Question: Friends
I am facing this issue since so long but i am able to get any kind of solution to get working camera in emulator. I have gone through all the answer of the SO but none helped me uptill now.
If i create any emulator with any api but in none of my emulator camera application does not work. So i am not able to test any of the application which contains camera functionality. I guess may be its happening because of the hardware configuration of my system. But i am not sure about it.
I do not know why this issue occurs. Please help me to solve and find out the reason for the issue.
Here is the error which i get whenever i starts camera in emulator.
'''
12-21 00:04:58.100: E/CameraService(55): CameraService::connect X (pid 2604) rejected (invalid cameraId 0).
12-21 00:04:58.110: W/CameraBase(2604): An error occurred while connecting to camera: 0
12-21 00:04:58.110: E/CameraHolder(2604): fail to connect Camera
12-21 00:04:58.110: E/CameraHolder(2604): java.lang.RuntimeException: Fail to connect to camera service
12-21 00:04:58.110: E/CameraHolder(2604): at android.hardware.Camera.native_setup(Native Method)
12-21 00:04:58.110: E/CameraHolder(2604): at android.hardware.Camera.<init>(Camera.java:350)
12-21 00:04:58.110: E/CameraHolder(2604): at android.hardware.Camera.open(Camera.java:309)
12-21 00:04:58.110: E/CameraHolder(2604): at com.android.camera.CameraHolder.open(CameraHolder.java:131)
12-21 00:04:58.110: E/CameraHolder(2604): at com.android.camera.Util.openCamera(Util.java:267)
12-21 00:04:58.110: E/CameraHolder(2604): at com.android.camera.Camera$4.run(Camera.java:1100)
12-21 00:04:58.110: E/CameraHolder(2604): at java.lang.Thread.run(Thread.java:841)
12-21 00:04:58.110: W/dalvikvm(2604): threadid=11: thread exiting with uncaught exception (group=0xb4a29b90)
12-21 00:04:58.120: E/AndroidRuntime(2604): FATAL EXCEPTION: Thread-117
12-21 00:04:58.120: E/AndroidRuntime(2604): Process: com.android.camera, PID: 2604
12-21 00:04:58.120: E/AndroidRuntime(2604): java.lang.RuntimeException: openCamera failed
12-21 00:04:58.120: E/AndroidRuntime(2604): at com.android.camera.Util.openCamera(Util.java:272)
12-21 00:04:58.120: E/AndroidRuntime(2604): at com.android.camera.Camera$4.run(Camera.java:1100)
12-21 00:04:58.120: E/AndroidRuntime(2604): at java.lang.Thread.run(Thread.java:841)
12-21 00:04:58.120: E/AndroidRuntime(2604): Caused by: com.android.camera.CameraHardwareException: java.lang.RuntimeException: Fail to connect to camera service
12-21 00:04:58.120: E/AndroidRuntime(2604): at com.android.camera.CameraHolder.open(CameraHolder.java:135)
12-21 00:04:58.120: E/AndroidRuntime(2604): at com.android.camera.Util.openCamera(Util.java:267)
12-21 00:04:58.120: E/AndroidRuntime(2604): ... 2 more
12-21 00:04:58.120: E/AndroidRuntime(2604): Caused by: java.lang.RuntimeException: Fail to connect to camera service
12-21 00:04:58.120: E/AndroidRuntime(2604): at android.hardware.Camera.native_setup(Native Method)
12-21 00:04:58.120: E/AndroidRuntime(2604): at android.hardware.Camera.<init>(Camera.java:350)
12-21 00:04:58.120: E/AndroidRuntime(2604): at android.hardware.Camera.open(Camera.java:309)
12-21 00:04:58.120: E/AndroidRuntime(2604): at com.android.camera.CameraHolder.open(CameraHolder.java:131)
12-21 00:04:58.120: E/AndroidRuntime(2604): ... 3 more
'''
Below are the options which i get while i am trying to edit emulator.

Thanks.
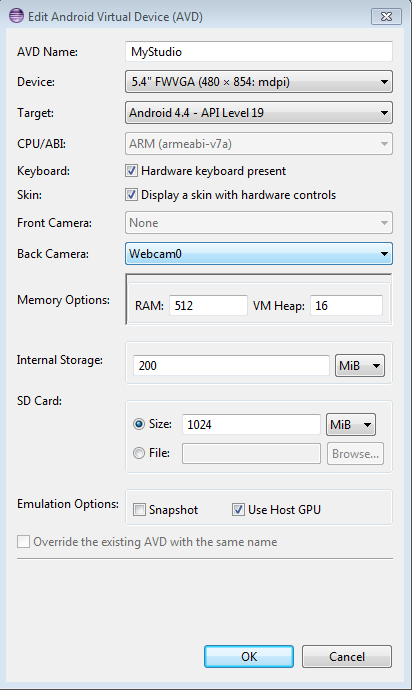
Answer: I have resolved my issue by changing the emulators '"Back Camera"' property to as shown in screenshot.